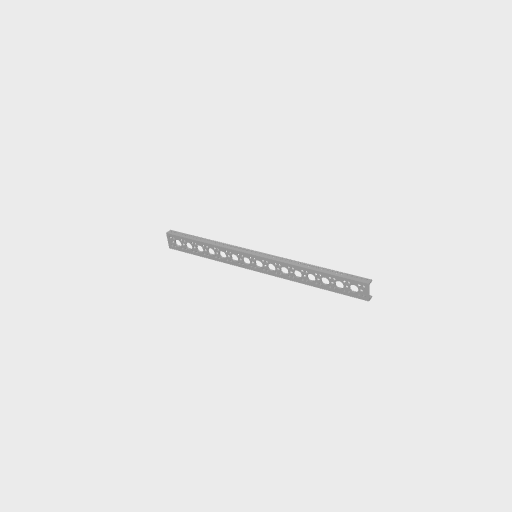
Part: MiniLowSideUChannel15H